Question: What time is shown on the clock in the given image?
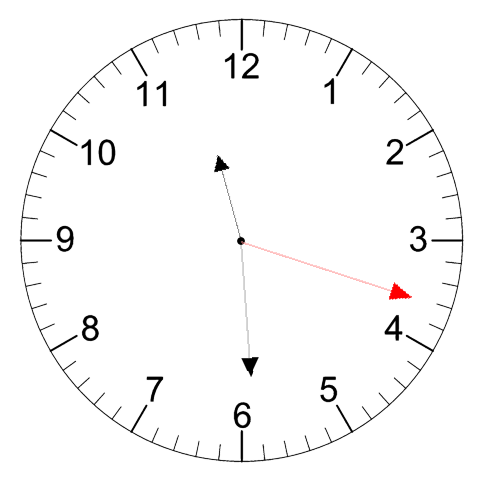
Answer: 11:29:18